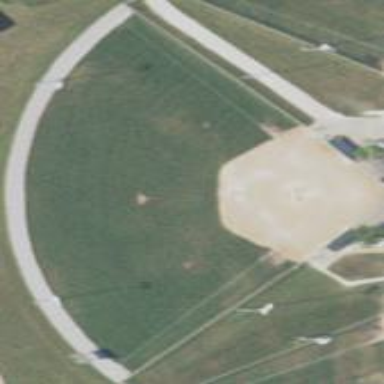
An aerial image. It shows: Softball pitch for leisure and sport activities.